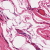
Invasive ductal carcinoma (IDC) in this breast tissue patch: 0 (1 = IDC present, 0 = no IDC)